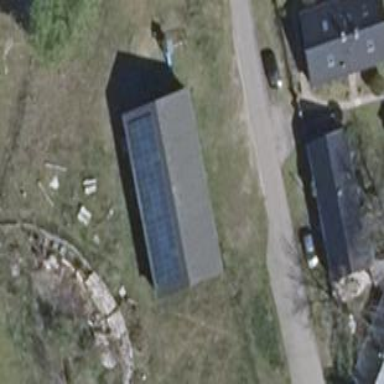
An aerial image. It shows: Building with gabled roof. The roof is oriented along the building and has dark grey color.